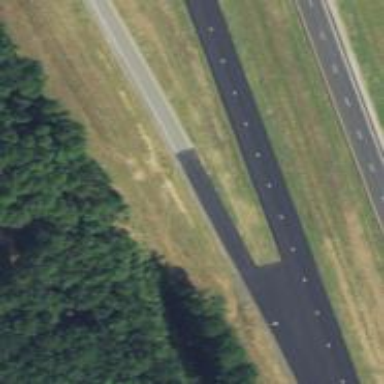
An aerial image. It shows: Trunk link road with asphalt surface.